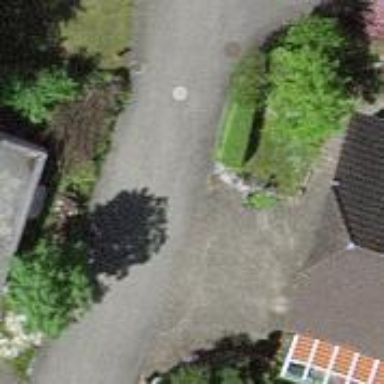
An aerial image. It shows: Residential road with asphalt surface and no sidewalks.